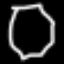
Label: octagon